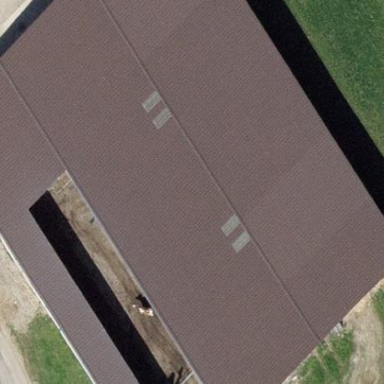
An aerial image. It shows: Farm auxiliary building.